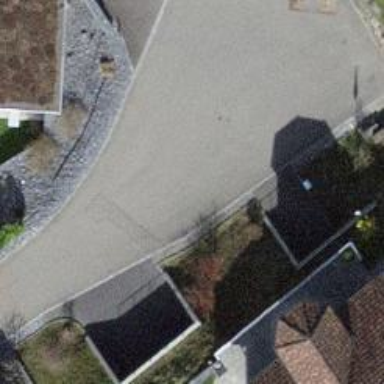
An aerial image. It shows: Residential road with asphalt surface and no sidewalk.